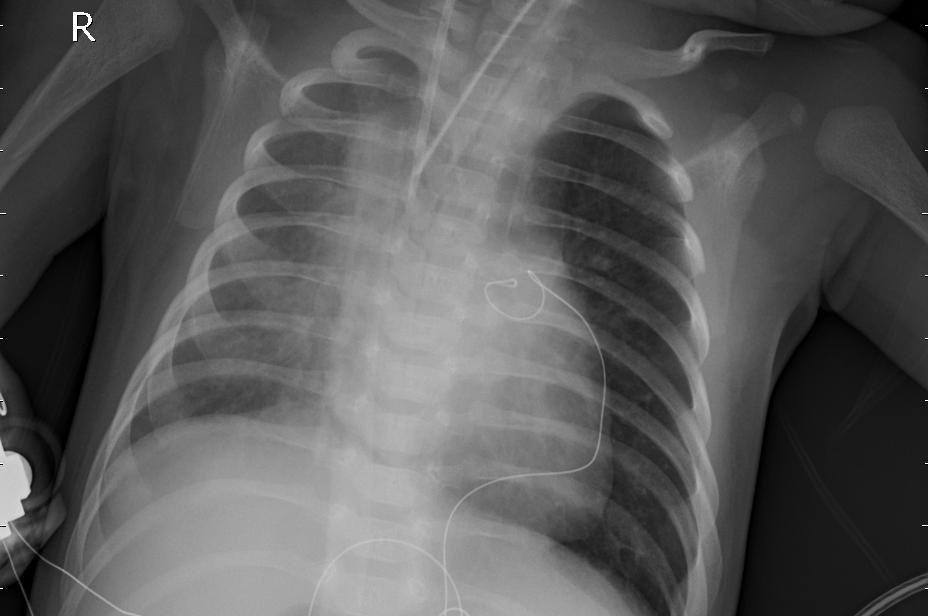
Diagnosis: PNEUMONIA